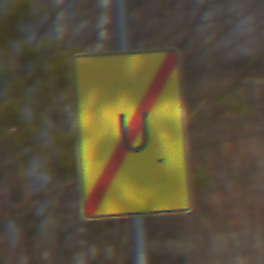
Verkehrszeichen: EndeUmleitung
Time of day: MorningAfternoon
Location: Outdoor (Suburban)
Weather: PartlyCloudy
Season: NotSpecified
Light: Natural